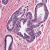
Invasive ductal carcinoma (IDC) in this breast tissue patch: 0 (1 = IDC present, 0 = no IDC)